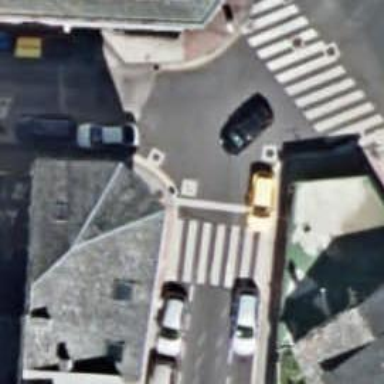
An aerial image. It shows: Uncontrolled road crossing.